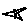
Label: star